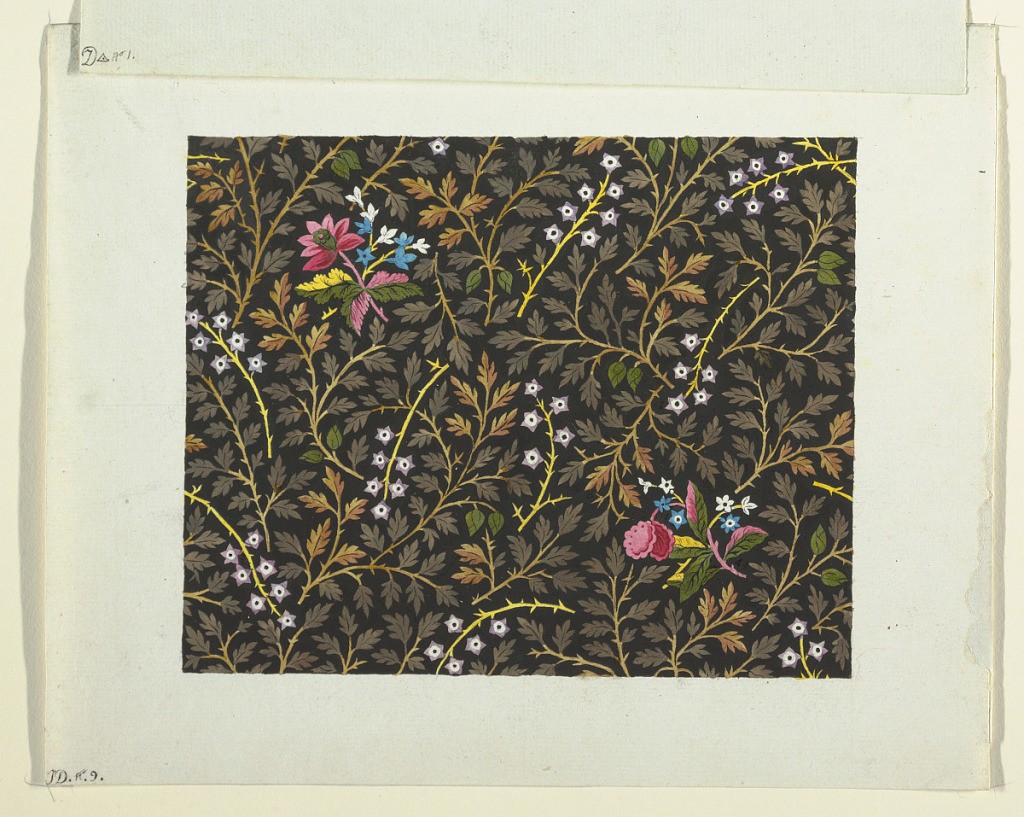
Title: Floral design for printed textiles
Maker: Louis-Albert DuBois, Swiss, 1752–1818
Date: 1800–1818
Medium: Brush and gouache, graphite on white wove paper
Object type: Drawing
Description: Small clusters of pink, blue and white flowers on black ground decorated with a leafy pattern and star motifs.